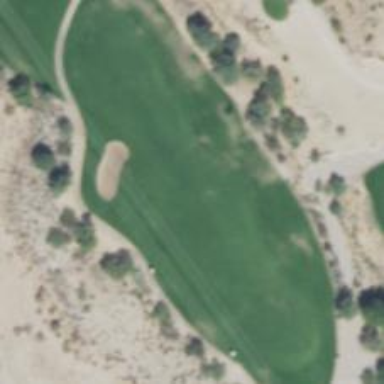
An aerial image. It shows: View of golf hole.